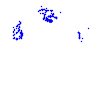
Particle: pion